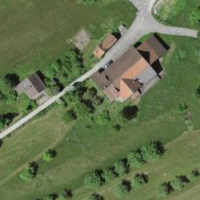
EUNIS habitat code: 24
Species observed at this site:
Tanacetum vulgare
Euphorbia cyparissias